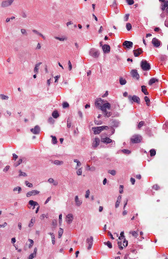
Tumor epithelial tissue: yes
Tumor-associated stroma tissue: yes
Normal tissue: no